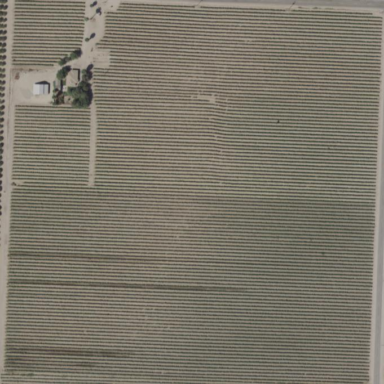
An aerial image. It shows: Vineyard growing grapes.